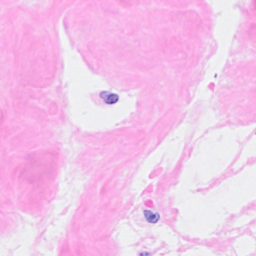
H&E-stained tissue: Breast